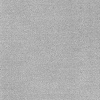
Atmospheric dust classification: dusty